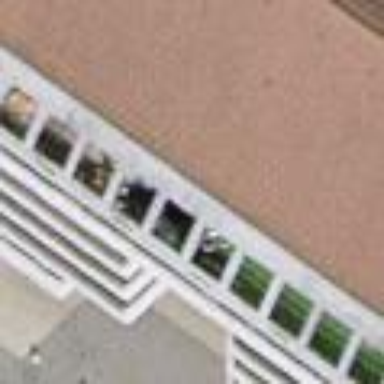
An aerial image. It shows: Building with gabled roof.